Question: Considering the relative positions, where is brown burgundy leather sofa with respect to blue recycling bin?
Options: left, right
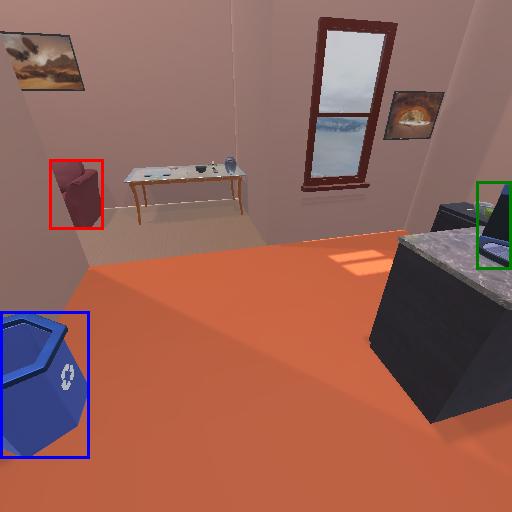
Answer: left